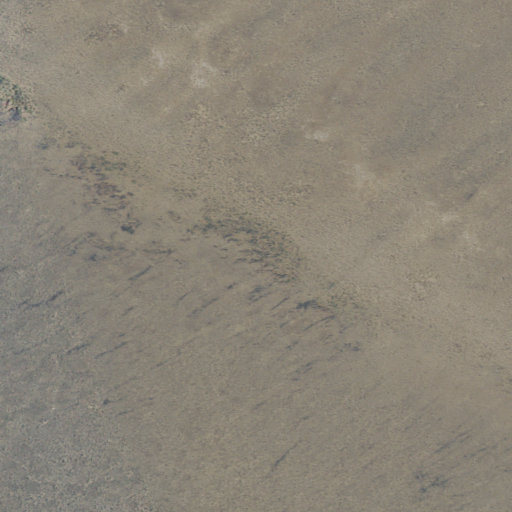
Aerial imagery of ridge(s) in Oregon named Flint Ridge containing only shrub